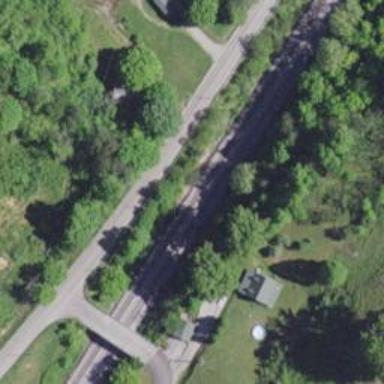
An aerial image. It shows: Secondary road.